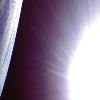
Label: sunburn